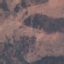
Land use / land cover class: HerbaceousVegetation